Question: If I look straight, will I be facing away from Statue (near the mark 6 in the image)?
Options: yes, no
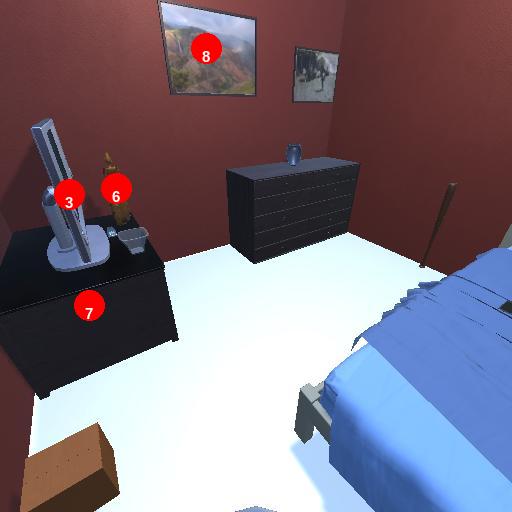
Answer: yes